Question: The of this
- - webkit animation effects dash forwards to imitate border effects- If possible, the line to "be" the top border of the div
The is the extra padding below the top of the containing div. I do not know the source of the padding. Any tries at 'top: 0;' or 'margin: 0;' are unsuccessful.

-
I have an svg line with a div that contains it. This all happens in the ...
'''
<div style = "display: inline;" id="divDisplay">
<svg height="1" width="1500">
<line id="top" x1="0" y1="0" x2="1500" y2="0" />
</svg>
</div>
'''
'''
#divDisplay {
background:linear-gradient(to bottom, #8dd2d9 , #58c0c7);
border: 2px solid #dadada;
position: fixed;
bottom: 0;
left: 0;
right: 0;
background-color: #111;
height: 100px;
}
#top {
top: 0;
position: fixed;
margin:0;
stroke: rgb(112,111,111);
stroke-width: 5;
stroke-dasharray:1300;
stroke-dashoffset:1300;
-webkit-animation: dash-top 3.00s forwards;
}
@-webkit-keyframes dash-top {
to { stroke-dashoffset: 0; }
}
'''
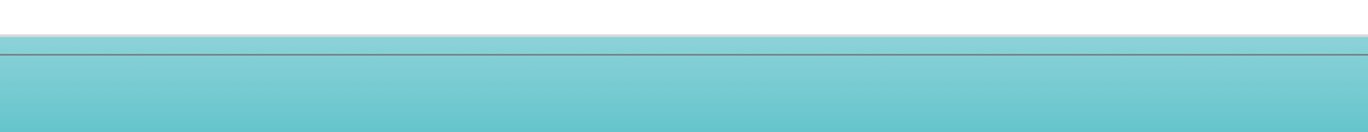
Answer: This is because the '<svg>' element is inline by default, so 'vertical-align' applies and defaults to <URL>.
A quick fix is to change the 'vertical-align' value: <URL>
'''
svg {
vertical-align: top;
}
'''